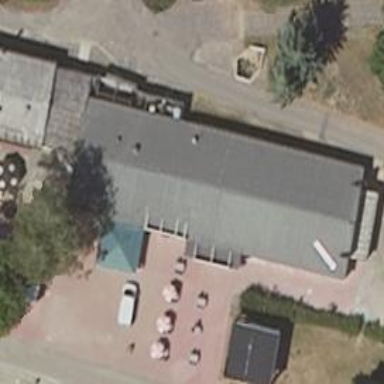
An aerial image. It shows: Restaurant.